Field crop: maize
Growth stage: 1
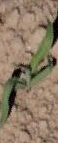
Species: maize